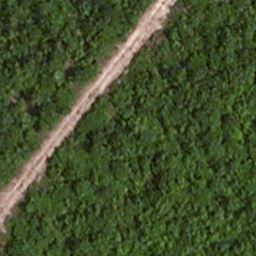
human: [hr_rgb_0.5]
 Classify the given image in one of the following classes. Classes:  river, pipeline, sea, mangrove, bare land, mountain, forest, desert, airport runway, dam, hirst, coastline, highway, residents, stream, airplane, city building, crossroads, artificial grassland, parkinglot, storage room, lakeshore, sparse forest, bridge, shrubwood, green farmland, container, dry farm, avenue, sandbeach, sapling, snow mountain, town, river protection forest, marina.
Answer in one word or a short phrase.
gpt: avenue